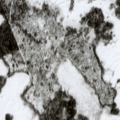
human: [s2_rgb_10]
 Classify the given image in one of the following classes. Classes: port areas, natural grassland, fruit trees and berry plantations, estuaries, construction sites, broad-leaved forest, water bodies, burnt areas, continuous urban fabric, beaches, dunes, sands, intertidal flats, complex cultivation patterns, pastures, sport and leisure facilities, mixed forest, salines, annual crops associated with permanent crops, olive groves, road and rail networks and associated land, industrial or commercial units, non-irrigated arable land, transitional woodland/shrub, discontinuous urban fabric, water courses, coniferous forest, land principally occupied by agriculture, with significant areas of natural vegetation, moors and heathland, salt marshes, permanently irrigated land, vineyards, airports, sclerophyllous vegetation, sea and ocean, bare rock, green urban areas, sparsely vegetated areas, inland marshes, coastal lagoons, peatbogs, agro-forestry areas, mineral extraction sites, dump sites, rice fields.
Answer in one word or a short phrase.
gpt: coniferous forest, transitional woodland/shrub, peatbogs